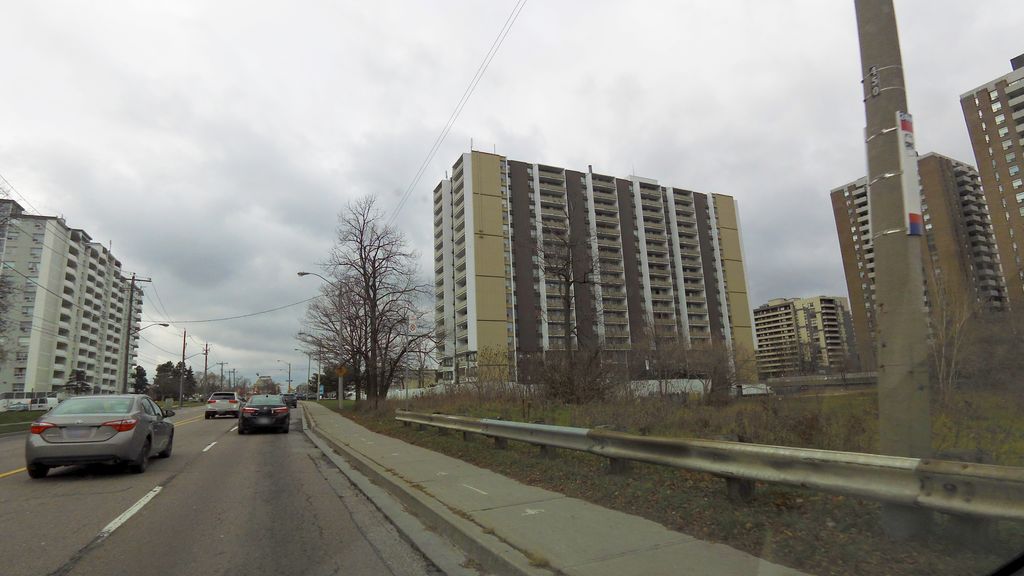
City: toronto